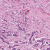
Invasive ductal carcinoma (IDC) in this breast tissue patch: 1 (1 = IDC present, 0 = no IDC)